Question: I'm trying to do my own custom slider for a website, I know there are many jQuery plugins for this, but I wanted to make it as a fun project. The thing is the isn't working as I wish and keeps displaying outside of my tag which is the main section to contain everything inside the slider.
The problem:

Appreciate any help.
'''
#slider {
width: 90%;
height: 500px;
margin: 3em auto;
border: 1px solid rgba(255, 0, 0, 0.2);
}
/* ======CENTRAL FRAME======*/
#central-frame {
width: 80%;
height: 500px;
margin: auto;
background-color: blue;
/*-- Vertical Align-- */
position: relative;
top: 50%;
transform: translateY(-50%);
/*-- Vertical Align end-- */
}
#img-slider{
width: 100%;
height:350px;
background-color: red;
}
#title-slider{
width: 100%;
height:30px;
background-color: rgb(255,147,30);
}
#description-slider{
width: 100%;
height:120px;
background-color: pink;
}
/* ==Slider left & Right Buttons== */
/* ==Left button ==*/
#left-button {
width:100px;
height: 100%;
float: left;
cursor: pointer;
/*-- Vertical Align-- */
position: relative;
top: 50%;
transform: translateY(-50%);
/*-- Vertical Align end-- */
}
#left-button:HOVER .slide {
transform: scale(1.2, 1.2);
-webkit-transform: scale(1.2, 1.2);
-moz-transform: scale(1.2, 1.2);
-o-transform: scale(1.2, 1.2);
-ms-transform: scale(1.2, 1.2);
top: 47%;
}
#left-button:HOVER{
background: rgba(0,0,0, 0.1);
-moz-border-radius: 5px;
-webkit-border-radius: 5px;
border-radius: 5px;
}
#triangle-left {
/* --triangle generator--*/
width: 0;
height: 0;
border-style: solid;
border-width: 12px 20.8px 12px 0;
border-color: transparent rgba(0, 0, 0, 0.8) transparent transparent;
/* --triangle end--*/
margin: auto;
margin-left: 25%;
/*-- Vertical Align-- */
position: relative;
top: 50%;
transform: translateY(-50%);
}
/*== Right button ==*/
#right-button {
width:100px;
height: 90%;
margin-left: 450px;
float: left;
cursor: pointer;
/*-- Vertical Align-- */
position: relative;
top: 50%;
transform: translateY(-50%);
/*-- Vertical Align end-- */
background: rgba(0,0,0, 0.1);
-moz-border-radius: 5px;
-webkit-border-radius: 5px;
border-radius: 5px;
}
#right-button:HOVER .slide {
transform: scale(1.2, 1.2);
-webkit-transform: scale(1.2, 1.2);
-moz-transform: scale(1.2, 1.2);
-o-transform: scale(1.2, 1.2);
-ms-transform: scale(1.2, 1.2);
top: 47%;
}
#right-button:HOVER{
background: rgba(0,0,0, 0.1);
-moz-border-radius: 5px;
-webkit-border-radius: 5px;
border-radius: 5px;
}
#triangle-right {
/* --triangle generator--*/
width: 0;
height: 0;
border-style: solid;
border-width: 12px 20.8px 12px 0;
border-color: transparent rgba(0, 0, 0, 0.8) transparent transparent;
/* --triangle end--*/
margin: auto;
margin-right: 25%;
/*-- Vertical Align-- */
position: relative;
top: 50%;
transform: translateY(-50%);
'''
'''
<section id="slider">
<div id="left-button"><div id="triangle-left"></div></div>
<section id="central-frame">
<div id="img-slider">image here</div>
<div id="title-slider">title here</div>
<div id="description-slider">text here</div>
</section>
<div id="right-button"><div id="triangle-right"></div></div>
</section>
'''
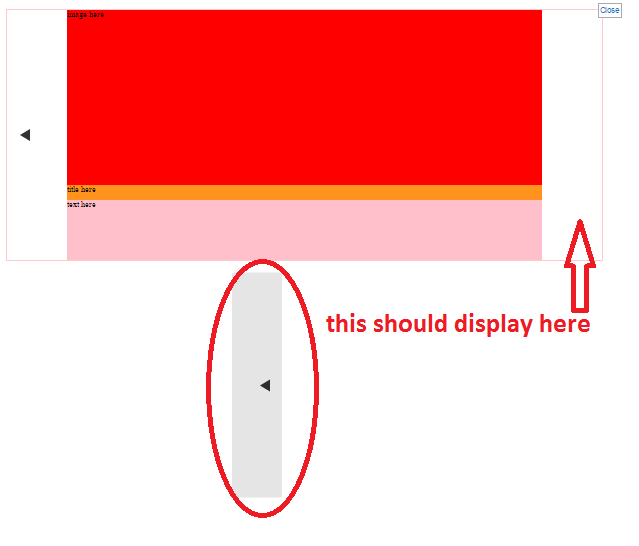
Answer: Put '#right-button' before '#left-button' in HTML and add it 'float: right' and remove 'margin-left' in CSS:
'''
#slider {
width: 90%;
height: 500px;
margin: 3em auto;
border: 1px solid rgba(255, 0, 0, 0.2);
}
/* ======CENTRAL FRAME======*/
#central-frame {
width: 80%;
height: 500px;
margin: auto;
background-color: blue;
/*-- Vertical Align-- */
position: relative;
top: 50%;
transform: translateY(-50%);
/*-- Vertical Align end-- */
}
#img-slider {
width: 100%;
height: 350px;
background-color: red;
}
#title-slider {
width: 100%;
height: 30px;
background-color: rgb(255, 147, 30);
}
#description-slider {
width: 100%;
height: 120px;
background-color: pink;
}
/* ==Slider left & Right Buttons== */
/* ==Left button ==*/
#left-button {
width: 100px;
height: 100%;
float: left;
cursor: pointer;
/*-- Vertical Align-- */
position: relative;
top: 50%;
transform: translateY(-50%);
/*-- Vertical Align end-- */
}
#left-button:hover .slide {
transform: scale(1.2, 1.2);
-webkit-transform: scale(1.2, 1.2);
-moz-transform: scale(1.2, 1.2);
-o-transform: scale(1.2, 1.2);
-ms-transform: scale(1.2, 1.2);
top: 47%;
}
#left-button:hover {
background: rgba(0, 0, 0, 0.1);
-moz-border-radius: 5px;
-webkit-border-radius: 5px;
border-radius: 5px;
}
#triangle-left {
/* --triangle generator--*/
width: 0;
height: 0;
border-style: solid;
border-width: 12px 20.8px 12px 0;
border-color: transparent rgba(0, 0, 0, 0.8) transparent transparent;
/* --triangle end--*/
margin: auto;
margin-left: 25%;
/*-- Vertical Align-- */
position: relative;
top: 50%;
transform: translateY(-50%);
}
/*== Right button ==*/
#right-button {
width: 100px;
height: 90%;
float: right;
cursor: pointer;
/*-- Vertical Align-- */
position: relative;
top: 50%;
transform: translateY(-50%);
/*-- Vertical Align end-- */
background: rgba(0, 0, 0, 0.1);
-moz-border-radius: 5px;
-webkit-border-radius: 5px;
border-radius: 5px;
}
#right-button:hover .slide {
transform: scale(1.2, 1.2);
-webkit-transform: scale(1.2, 1.2);
-moz-transform: scale(1.2, 1.2);
-o-transform: scale(1.2, 1.2);
-ms-transform: scale(1.2, 1.2);
top: 47%;
}
#right-button:hover {
background: rgba(0, 0, 0, 0.1);
-moz-border-radius: 5px;
-webkit-border-radius: 5px;
border-radius: 5px;
}
#triangle-right {
/* --triangle generator--*/
width: 0;
height: 0;
border-style: solid;
border-width: 12px 20.8px 12px 0;
border-color: transparent rgba(0, 0, 0, 0.8) transparent transparent;
/* --triangle end--*/
margin: auto;
margin-right: 25%;
/*-- Vertical Align-- */
position: relative;
top: 50%;
transform: translateY(-50%);
}
'''
'''
<section id="slider">
<div id="right-button">
<div id="triangle-right"></div>
</div>
<div id="left-button">
<div id="triangle-left"></div>
</div>
<section id="central-frame">
<div id="img-slider">image here</div>
<div id="title-slider">title here</div>
<div id="description-slider">text here</div>
</section>
</section>
'''